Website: apple-inc
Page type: account-selection
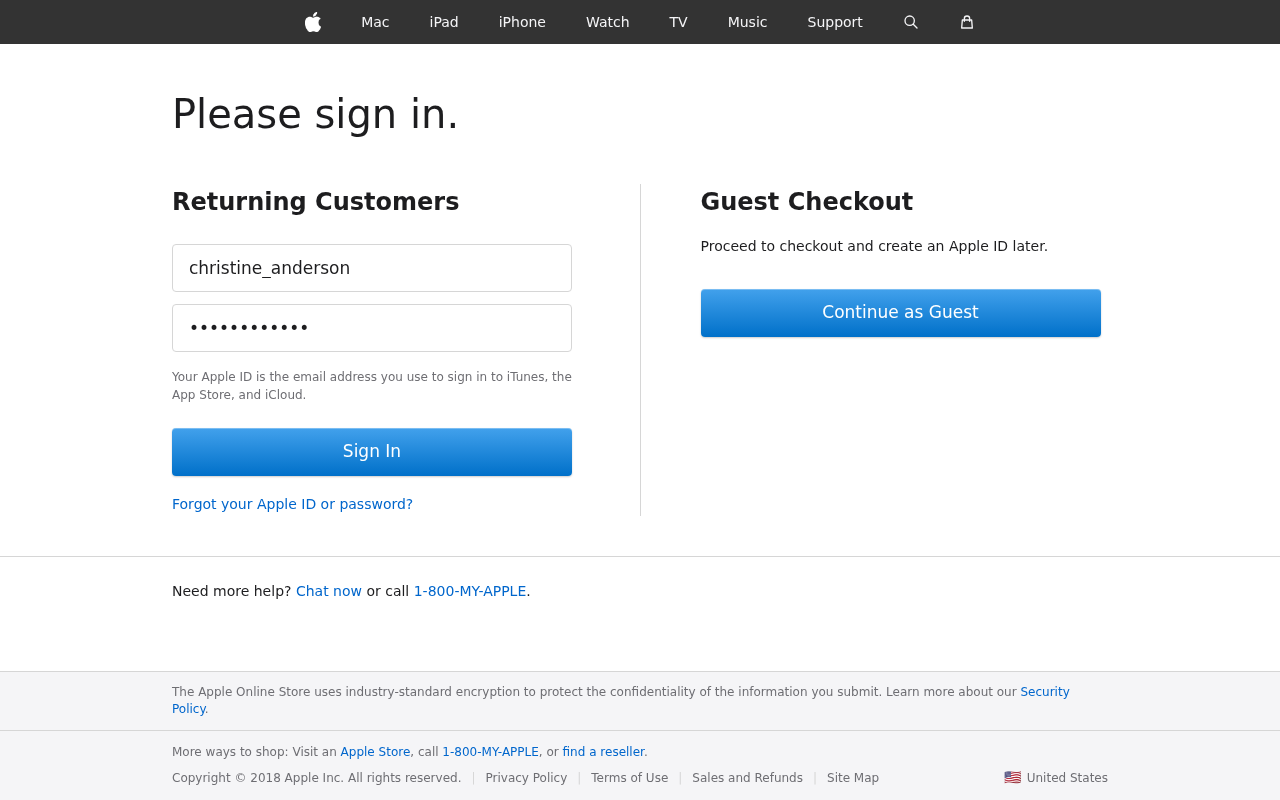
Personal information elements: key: PII_LOGIN_USERNAME
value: christine_anderson